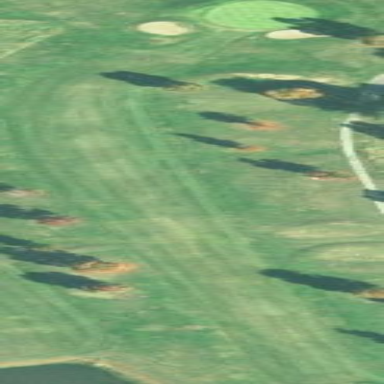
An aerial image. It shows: Golf fairway surrounded by grass.